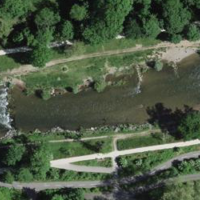
EUNIS habitat code: 55
Species observed at this site:
Tettigonia viridissima
Phalacrocorax carbo
Aphomia sociella
Anas platyrhynchos
Acer pseudoplatanus
Troglodytes troglodytes
Cinclus cinclus
Motacilla alba
Turdus iliacus